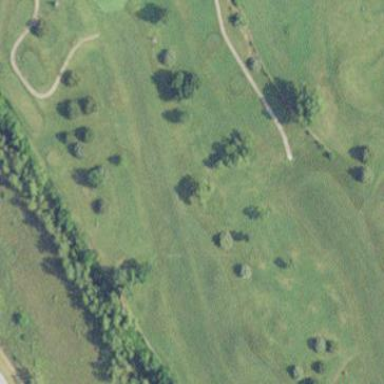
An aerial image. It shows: Golf fairway surrounded by grass.